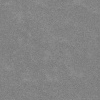
Atmospheric dust classification: dusty